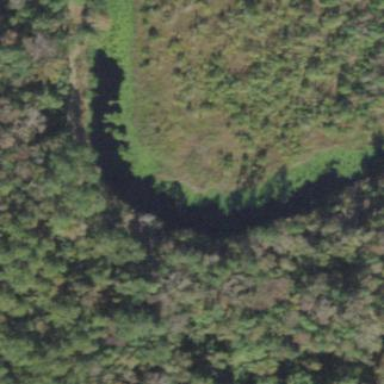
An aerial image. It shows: Swamp in wetland area.